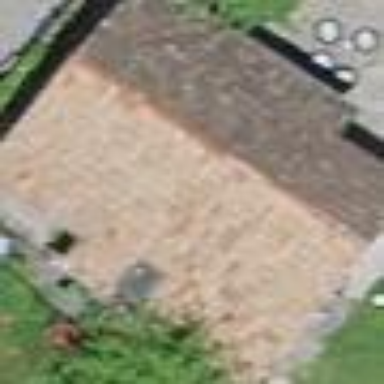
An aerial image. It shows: Garage.